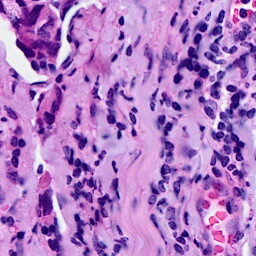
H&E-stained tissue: Breast